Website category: auto
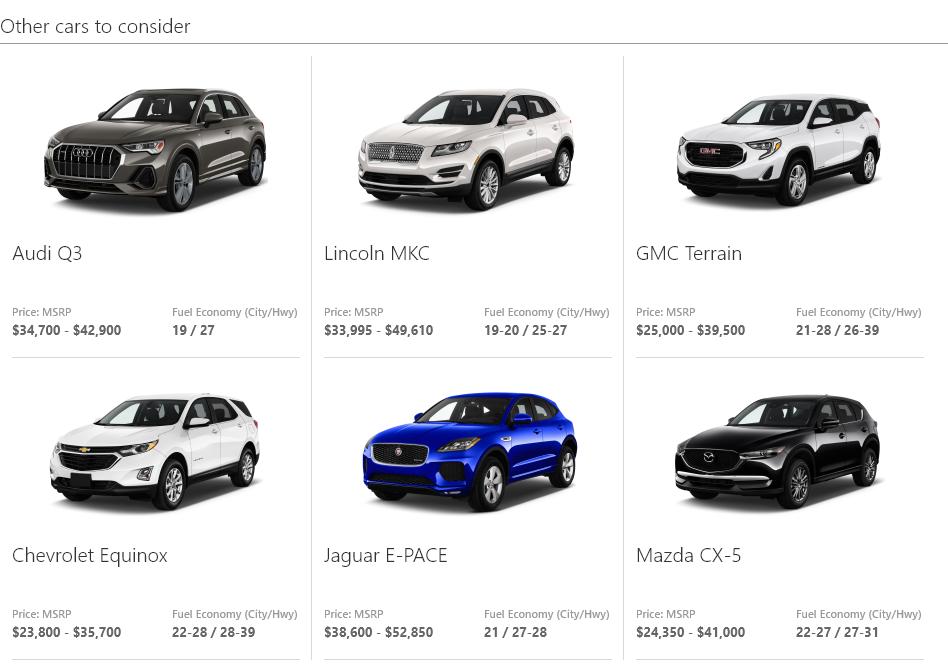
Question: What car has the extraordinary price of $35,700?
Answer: Chevrolet Equinox

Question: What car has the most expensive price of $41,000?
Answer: Mazda CX-5

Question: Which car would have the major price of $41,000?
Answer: Mazda CX-5

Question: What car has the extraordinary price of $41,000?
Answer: Mazda CX-5

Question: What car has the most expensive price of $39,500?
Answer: GMC Terrain

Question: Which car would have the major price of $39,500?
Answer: GMC Terrain

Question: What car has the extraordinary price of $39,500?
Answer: GMC Terrain

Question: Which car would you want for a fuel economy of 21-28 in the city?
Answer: GMC Terrain

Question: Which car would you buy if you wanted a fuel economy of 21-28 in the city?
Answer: GMC Terrain

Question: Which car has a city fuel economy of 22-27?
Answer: Mazda CX-5

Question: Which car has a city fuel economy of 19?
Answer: Audi Q3

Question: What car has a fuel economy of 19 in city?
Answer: Audi Q3

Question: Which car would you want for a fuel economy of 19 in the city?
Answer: Audi Q3

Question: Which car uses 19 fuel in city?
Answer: Audi Q3

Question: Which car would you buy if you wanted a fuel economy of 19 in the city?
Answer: Audi Q3

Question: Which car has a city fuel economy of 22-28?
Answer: Chevrolet Equinox

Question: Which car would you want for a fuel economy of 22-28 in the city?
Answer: Chevrolet Equinox

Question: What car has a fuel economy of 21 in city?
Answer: Jaguar E-PACE

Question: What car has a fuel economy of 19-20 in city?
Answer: Lincoln MKC

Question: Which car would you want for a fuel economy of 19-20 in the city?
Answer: Lincoln MKC

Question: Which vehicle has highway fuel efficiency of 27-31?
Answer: Mazda CX-5

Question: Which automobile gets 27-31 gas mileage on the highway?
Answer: Mazda CX-5

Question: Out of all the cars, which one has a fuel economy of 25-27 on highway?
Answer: Lincoln MKC

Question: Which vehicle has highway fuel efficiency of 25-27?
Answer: Lincoln MKC

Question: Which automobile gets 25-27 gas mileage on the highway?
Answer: Lincoln MKC

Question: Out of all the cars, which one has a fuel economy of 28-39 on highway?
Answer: Chevrolet Equinox

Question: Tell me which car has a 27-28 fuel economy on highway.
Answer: Jaguar E-PACE

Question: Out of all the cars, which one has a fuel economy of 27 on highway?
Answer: Audi Q3

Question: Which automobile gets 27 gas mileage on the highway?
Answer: Audi Q3

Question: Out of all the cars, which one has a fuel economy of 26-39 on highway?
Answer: GMC Terrain

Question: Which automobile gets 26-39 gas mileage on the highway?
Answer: GMC Terrain

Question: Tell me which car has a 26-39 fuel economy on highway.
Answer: GMC Terrain